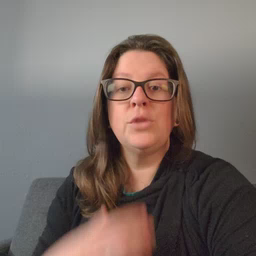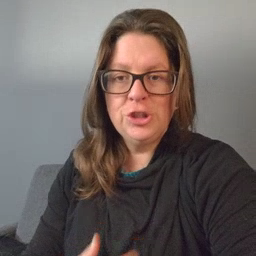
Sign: hungry